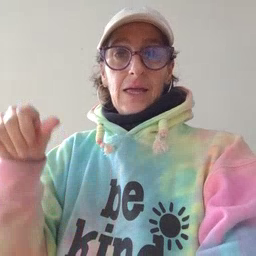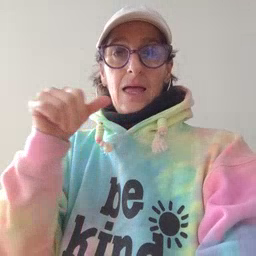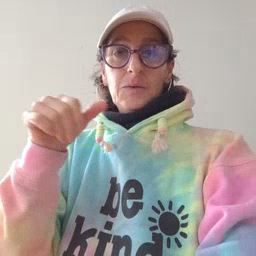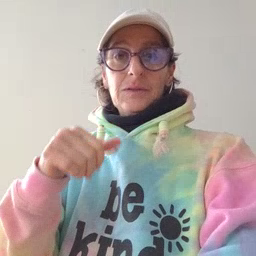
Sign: carrot